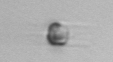
Label: Skeletonema